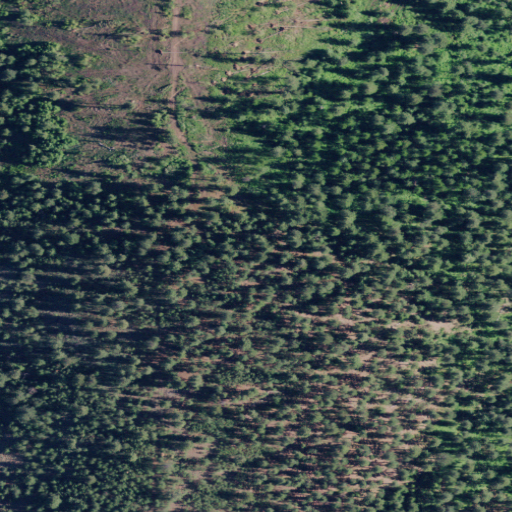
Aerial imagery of mountain in Idaho named Minkler Mountain containing evergreen forest, grassland, and shrub